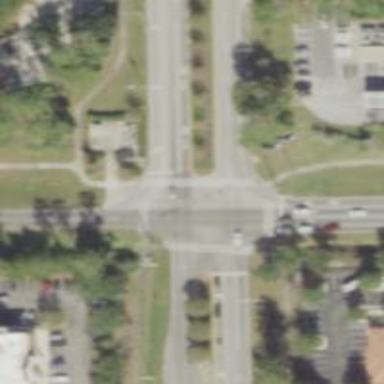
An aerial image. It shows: Asphalt path with crossing.